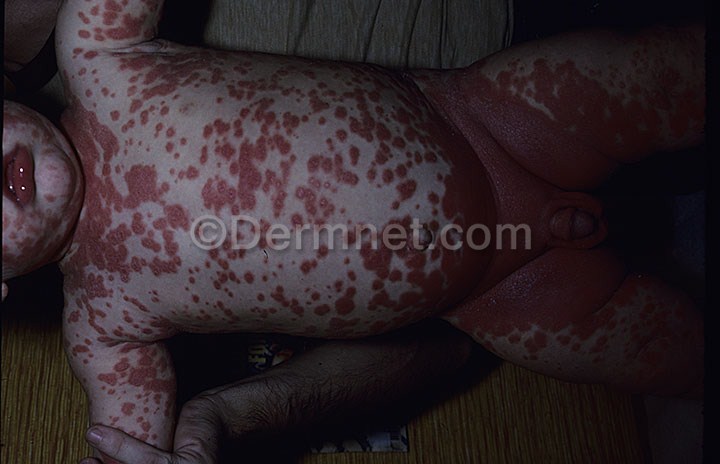
Disease: Psoriasis pictures Lichen Planus and related diseases